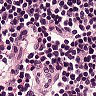
Metastatic tissue present: no